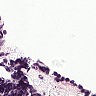
Metastatic tissue present: no